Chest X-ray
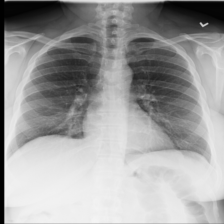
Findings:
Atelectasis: negative
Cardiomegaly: negative
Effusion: negative
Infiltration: negative
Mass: negative
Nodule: negative
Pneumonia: negative
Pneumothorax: negative
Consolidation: negative
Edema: negative
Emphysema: negative
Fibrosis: negative
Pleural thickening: negative
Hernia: negative